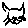
Label: cat